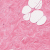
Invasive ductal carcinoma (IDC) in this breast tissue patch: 0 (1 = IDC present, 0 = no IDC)